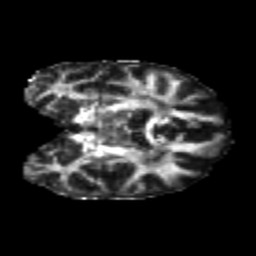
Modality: FA
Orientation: coronal
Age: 26
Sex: female
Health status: healthy
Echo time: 0.074 s